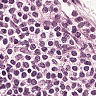
Metastatic tissue present: no